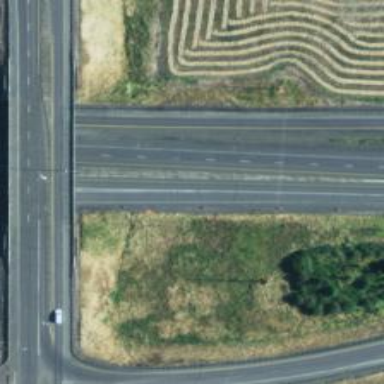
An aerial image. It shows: Trunk link highway with asphalt surface.